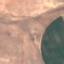
Land use / land cover class: AnnualCrop